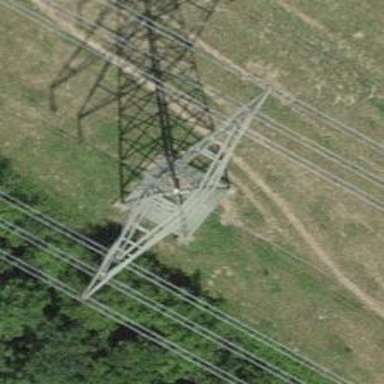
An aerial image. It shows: Towering power structure.